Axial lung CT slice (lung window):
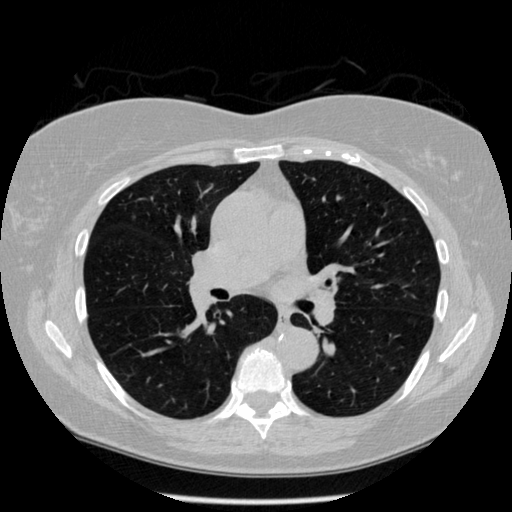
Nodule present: no